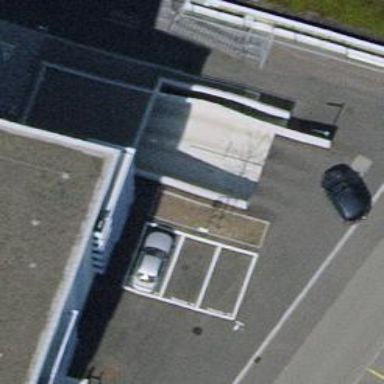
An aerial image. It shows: Parking entrance.